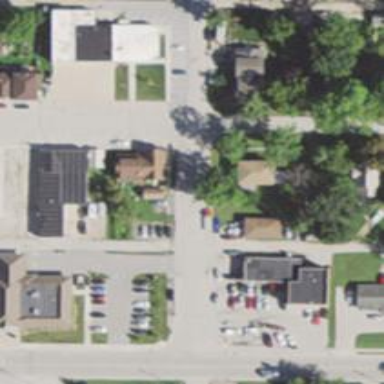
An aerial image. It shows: Alley classified as service road.